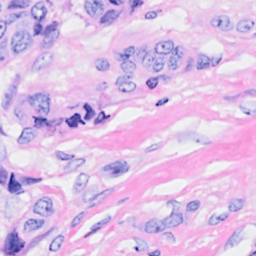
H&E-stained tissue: Breast